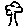
Label: tree